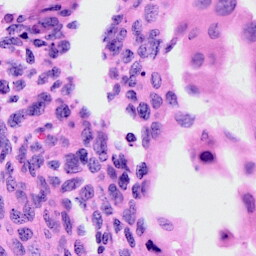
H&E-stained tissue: Cervix